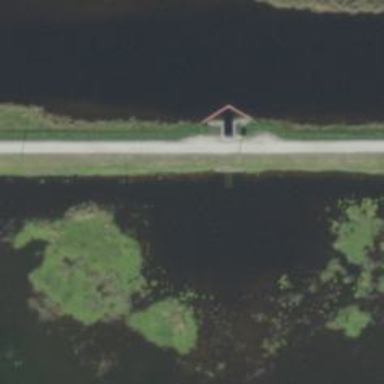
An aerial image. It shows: Canal.